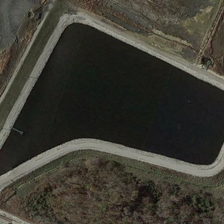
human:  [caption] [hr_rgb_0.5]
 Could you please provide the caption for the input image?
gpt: many green trees and meadows are around a polygonal dark green pond .

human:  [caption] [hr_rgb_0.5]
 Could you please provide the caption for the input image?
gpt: many green trees and meadows are around a polygonal dark green pond .

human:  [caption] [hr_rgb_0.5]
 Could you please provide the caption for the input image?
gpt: many green trees and meadows are around a polygonal dark green pond .

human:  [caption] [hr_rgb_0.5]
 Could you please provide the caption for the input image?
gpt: many green trees and meadows are around a polygonal dark green pond .

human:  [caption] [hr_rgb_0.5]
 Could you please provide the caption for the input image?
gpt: many green trees and meadows are around a polygonal dark green pond .